Question: I am sorry if this Question is not well structured but this is a question that has been puzzling for a while now.
I know how to Read a Text file from the Open file Dialog into a Rich Text box using
'''
DialogResult DR = openFileDialog1.ShowDialog();
if (DR == DialogResult.OK)
{
string txt = openFileDialog1.SafeFileName;
FileStream textFile = new FileStream(openFileDialog1.FileName, FileMode.Open, FileAccess.Read);
StreamReader doc = new StreamReader(textFile);
GetCurrentTextbox().Text = doc.ReadToEnd();
tabControl1.SelectedTab.Text = txt;
}
'''
This works perfectly for Ordinary Text files but the Problem is that if this File was created using Wordpad or MsWord, it shows something like

Pls what can i do????
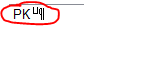
Answer: > This works perfectly for Ordinary Text files but the Problem is that if this File was created using Wordpad or MsWord, it shows something like
Yes, because those aren't text files - but you're trying to read them as text files.
If you need to read a Word/Wordpad document, you'll either need to use Office Interop, or possibly a third party library which understands the file format. Either way, you won't be able to just set the 'Text' property of a control to anything to get formatted text. You might be able to convert it to RTF and then use a <URL>.